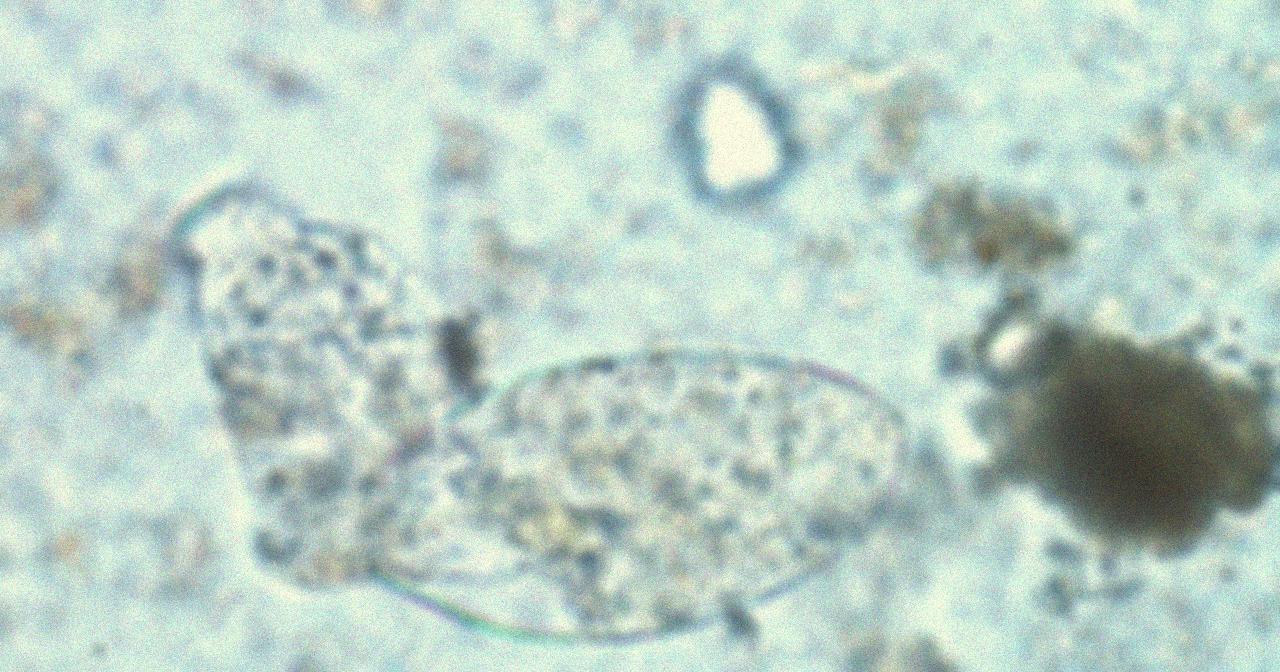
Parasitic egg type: Fasciolopsis buski